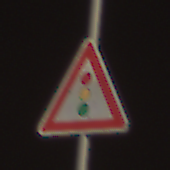
Verkehrszeichen: Lichtzeichenanlage
Umgebung: Outdoor, Suburban
Tageszeit: MorningAfternoon
Wetter: Clear
Licht: Natural
Jahreszeit: NotSpecified
Kontrast: HighContrast